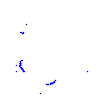
Particle: kaon